Question: I am attempting to write a 'NSString' to a file, then view that file in iTunes. I have the 'Application supports iTunes file sharing' key set to 'YES' and I am able to see File Sharing in iTunes. A file never shows up though.
Here is how I'm writing the file:
'''
NSDateFormatter *dateFormatter = [[NSDateFormatter alloc] init];
[dateFormatter setDateStyle:NSDateFormatterFullStyle];
NSString *fileName = [dateFormatter stringFromDate:[NSDate date]];
fileName = [fileName stringByReplacingOccurrencesOfString:@" " withString:@"_"];
fileName = [fileName stringByReplacingOccurrencesOfString:@"," withString:@""];
NSArray *paths = NSSearchPathForDirectoriesInDomains(NSLibraryDirectory, NSUserDomainMask, YES);
NSString* rootPath = paths[0];
NSString *path = [rootPath stringByAppendingPathComponent:fileName];
path = [path stringByAppendingPathExtension:@"txt"];
NSURL *url = [NSURL fileURLWithPath:path];
NSString *writeString = @"Hello world";
NSError *error;
BOOL ok = [writeString writeToURL:url atomically:YES encoding:NSUnicodeStringEncoding error:&error];
if (!ok) {
NSLog(@"%@", error);
}
else {
NSLog(@"File saved to: '%@'", path);
}
'''
This is the file location:
'''
'/var/mobile/Applications/066FD6CD-0E5F-4701-9344-46258ABF0E97/Library/Wednesday_September_17_2014.txt'
'''
And good ole iTunes:

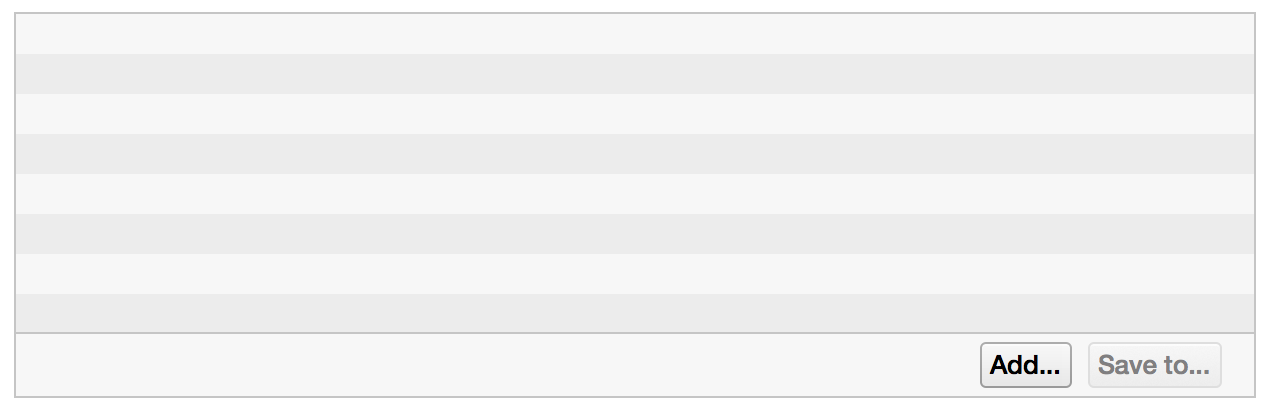
Answer: you want 'NSDocumentDirectory' not 'NSLibraryDirectory'
get some sleep sir! ;)